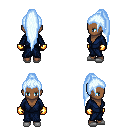
a pixel art fantasy rpg character, female body template, human, dark skin, blue robe, magenta pants, white cyan extra-long topknot hairstyle, gold gloves, white slippers, four views (front, back, left, right), 2x2 character sprite sheet, small pixel art, hard edges, no anti-aliasing